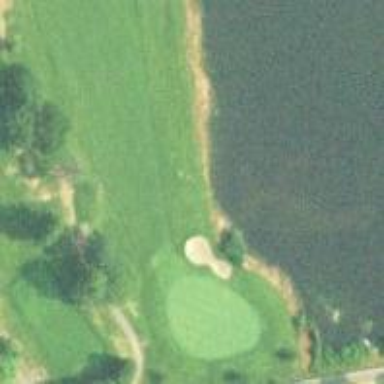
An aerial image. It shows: View of golf hole.